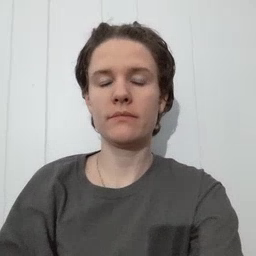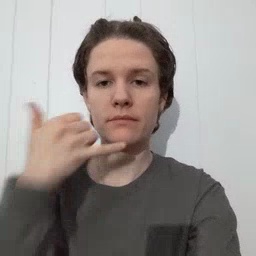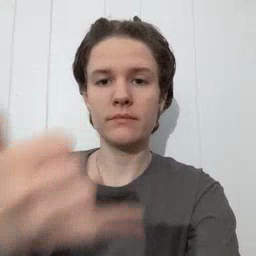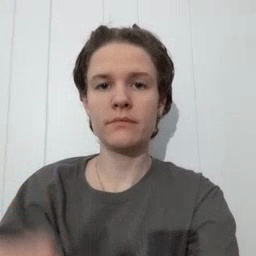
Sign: callonphone